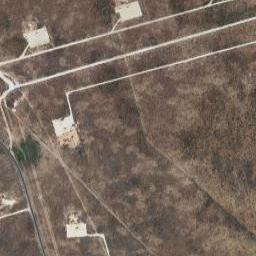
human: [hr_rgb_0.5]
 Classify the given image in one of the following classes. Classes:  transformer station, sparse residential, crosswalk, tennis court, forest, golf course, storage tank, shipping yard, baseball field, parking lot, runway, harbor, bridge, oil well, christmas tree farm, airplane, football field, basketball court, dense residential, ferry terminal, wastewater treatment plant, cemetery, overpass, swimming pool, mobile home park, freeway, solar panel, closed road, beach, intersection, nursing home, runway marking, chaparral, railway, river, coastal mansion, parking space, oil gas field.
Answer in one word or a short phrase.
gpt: oil gas field